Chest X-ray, PA view. Patient: 67 years old, sex F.
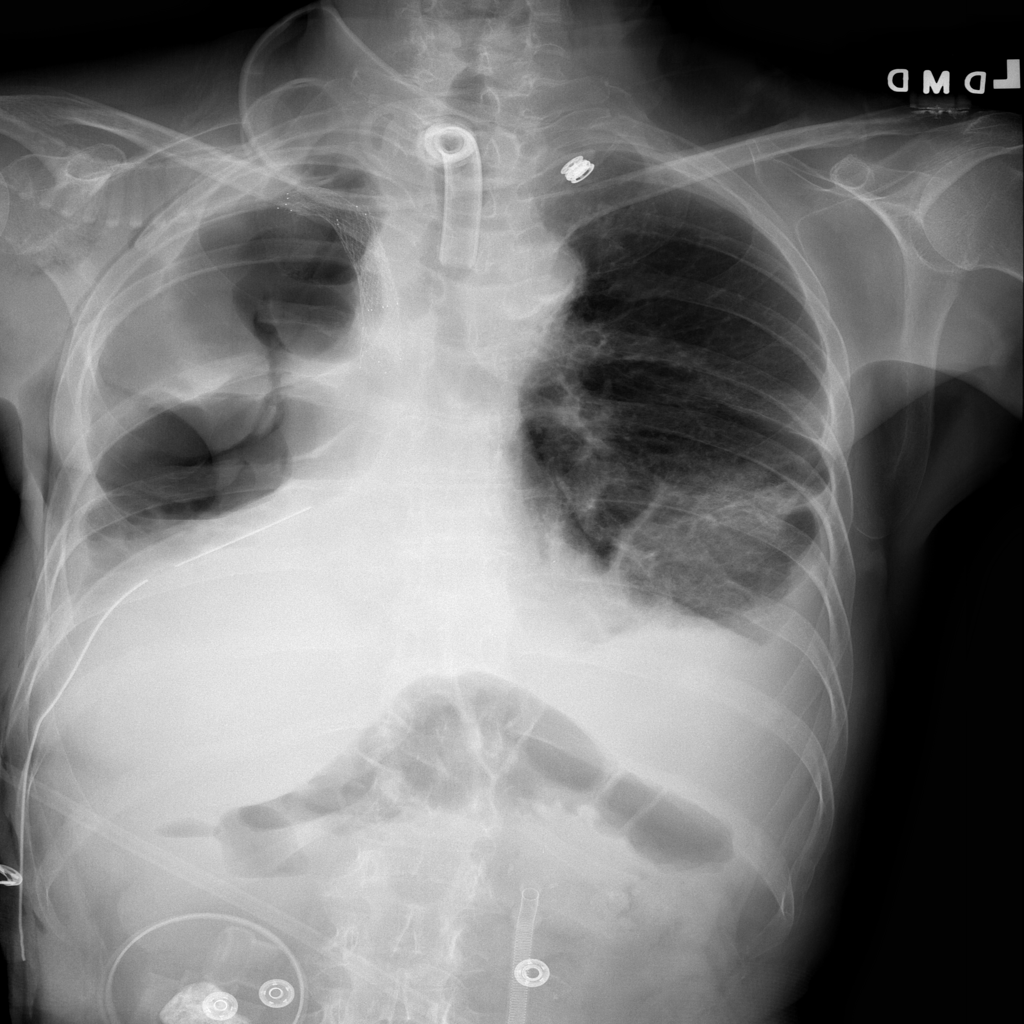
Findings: Effusion, Infiltration, Pneumonia, Pneumothorax